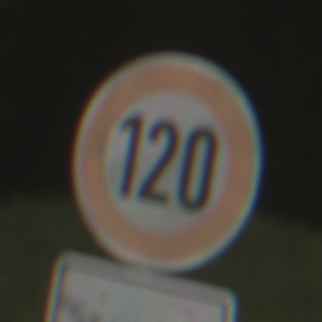
Verkehrszeichen: Geschwindigkeit120
Zusatzzeichen unten: ZeitangabenMitBeschraenkungAufWochentage8
Umgebung: Outdoor, Nature
Tageszeit: MorningAfternoon
Wetter: Clear
Licht: Natural
Jahreszeit: NotSpecified
Kontrast: HighContrast